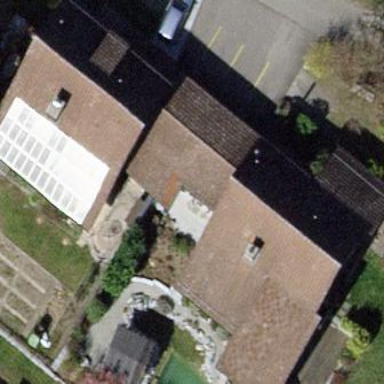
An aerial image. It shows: Semi-detached house with gabled roof.